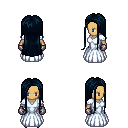
a pixel art fantasy rpg character, female body template, human, tanned skin, underdress, white pants, raven extra-long hairstyle, metal gloves, gold boots, four views (front, back, left, right), 2x2 character sprite sheet, small pixel art, hard edges, no anti-aliasing